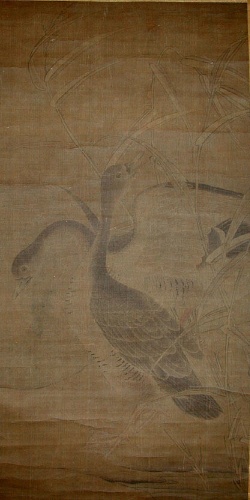
Artist: Unidentified artist|Lin Liang
Artist bio: |Chinese, ca. 1416–1480
Object type: Hanging scroll
Classification: Paintings
Medium: Hanging scroll; ink on silk
Culture: China
Period: Ming (1368–1644) or Qing (1644–1911) dynasty
Dimensions: 37 1/2 x 18 7/8 in. (95.3 x 47.9 cm)
Department: Asian Art
Credit line: Rogers Fund, 1930
Accession year: 1930
Repository: Metropolitan Museum of Art, New York, NY
Tags: Geese